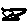
Label: line